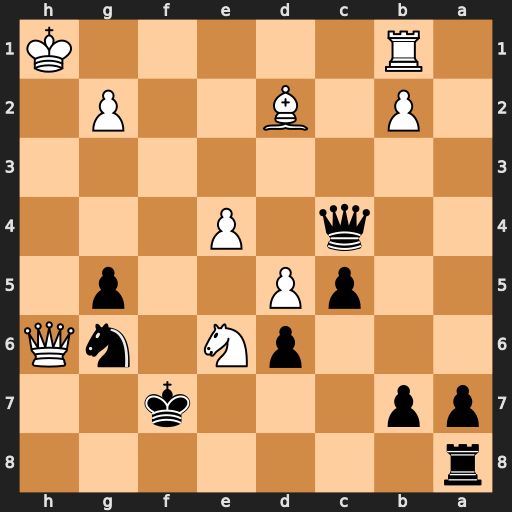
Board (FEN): r7/pp3k2/3pN1nQ/2pP2p1/2q1P3/8/1P1B2P1/1R5K
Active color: b
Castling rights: -
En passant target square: -
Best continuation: Rh8 Qxh8 Nxh8